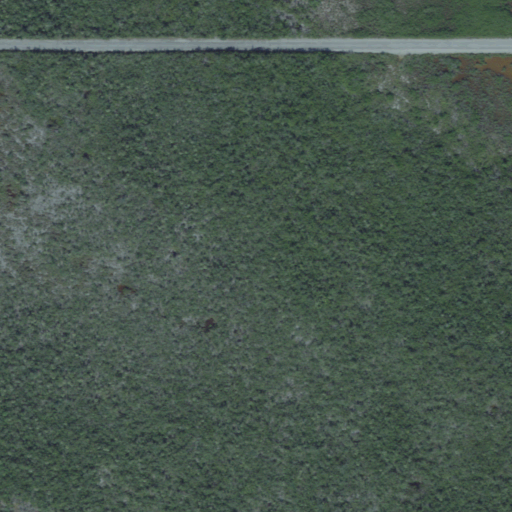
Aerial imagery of island in Florida named Big Torch Key containing woody wetlands, herbaceous wetlands, open development, and low intensity development